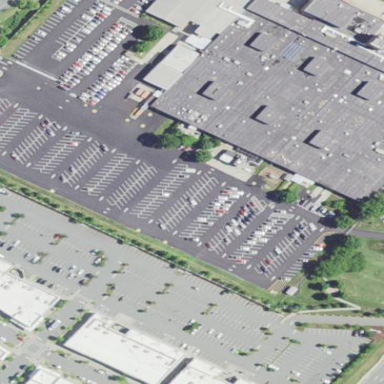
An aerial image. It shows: Parking area.